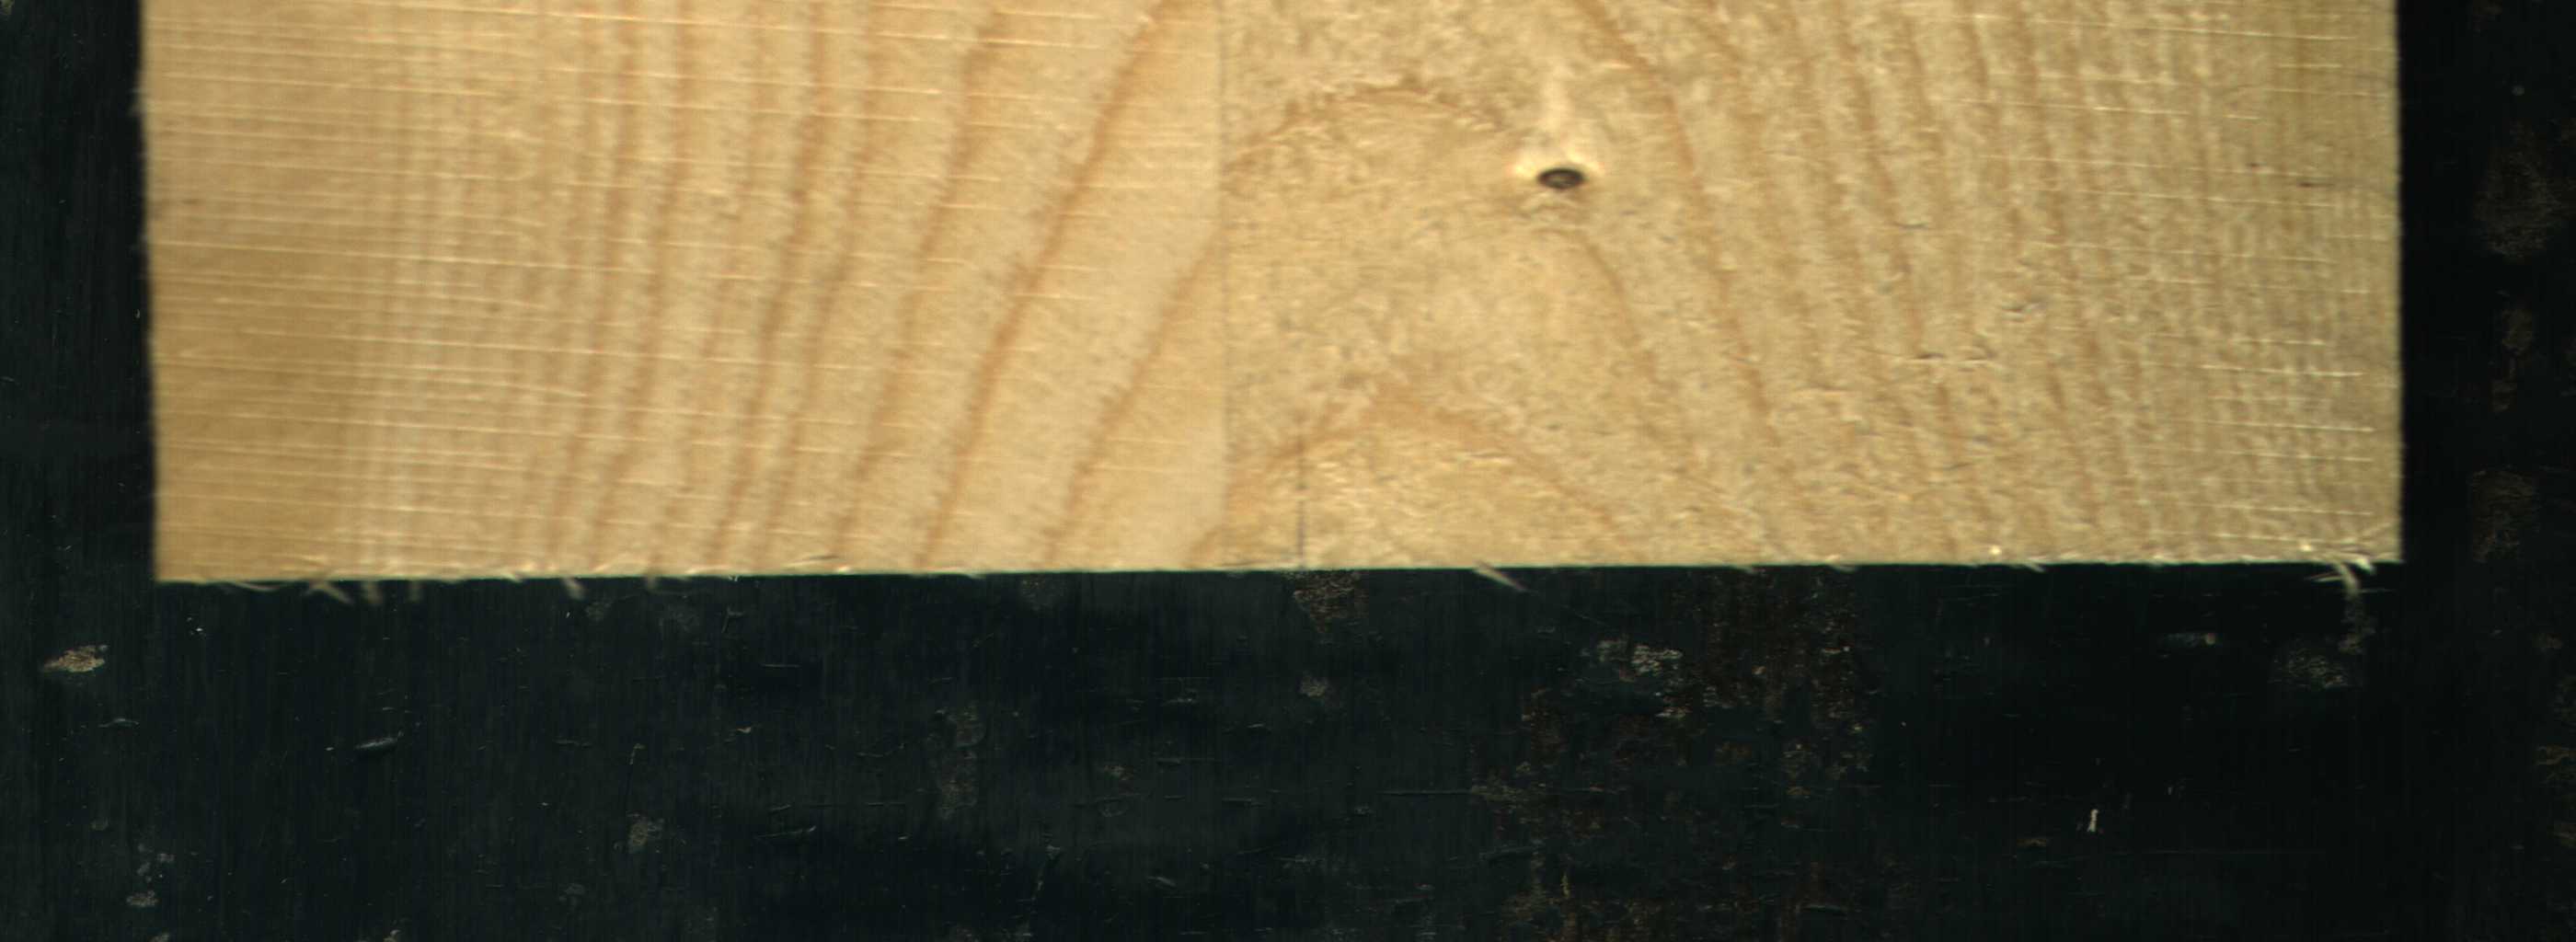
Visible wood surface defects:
Live_Knot